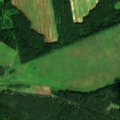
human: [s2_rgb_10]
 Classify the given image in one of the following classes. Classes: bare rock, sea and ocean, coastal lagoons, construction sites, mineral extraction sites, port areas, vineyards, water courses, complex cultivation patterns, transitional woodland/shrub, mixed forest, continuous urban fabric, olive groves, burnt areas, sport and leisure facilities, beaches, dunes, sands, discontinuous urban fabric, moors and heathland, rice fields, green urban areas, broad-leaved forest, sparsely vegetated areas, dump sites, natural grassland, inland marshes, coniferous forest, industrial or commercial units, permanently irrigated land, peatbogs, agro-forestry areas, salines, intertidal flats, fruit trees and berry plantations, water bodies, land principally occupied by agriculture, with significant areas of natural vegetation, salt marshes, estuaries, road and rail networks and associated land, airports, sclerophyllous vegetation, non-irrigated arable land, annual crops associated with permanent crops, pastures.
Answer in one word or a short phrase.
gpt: non-irrigated arable land, land principally occupied by agriculture, with significant areas of natural vegetation, coniferous forest, mixed forest